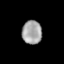
Tissue: lung
Cell type: Epithelial cells
Senescence score: 0.2165
Nuclear area (px): 459
Mean DAPI intensity: 162.235